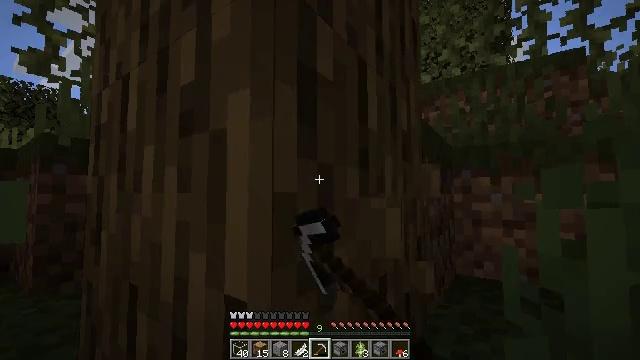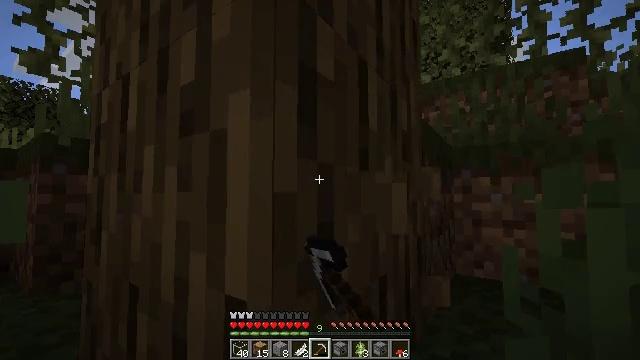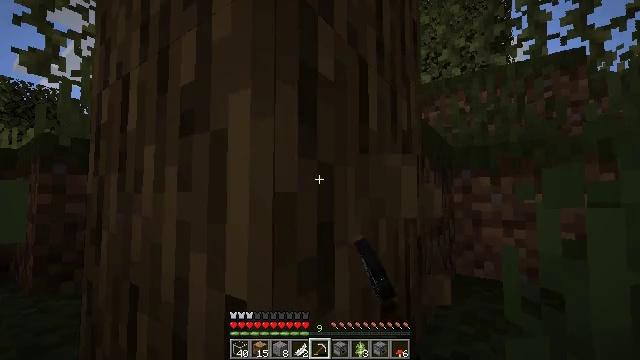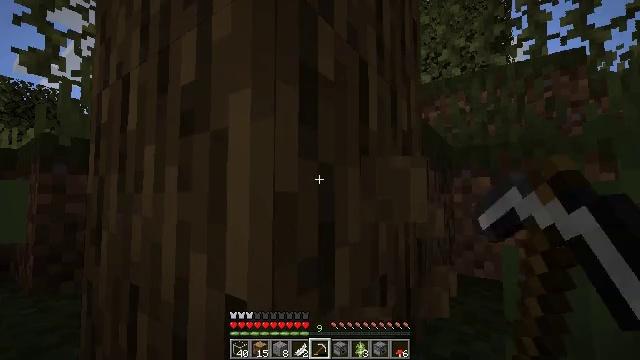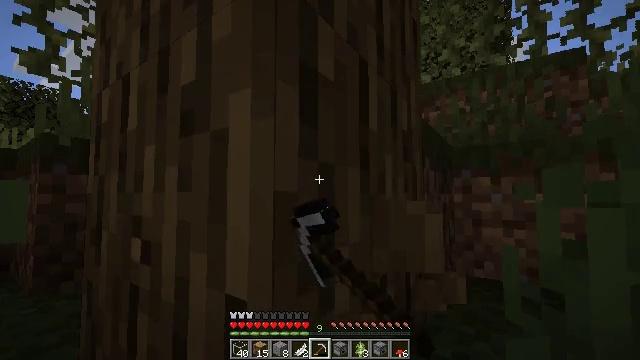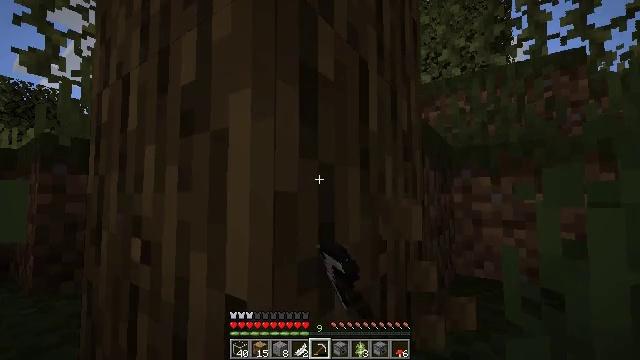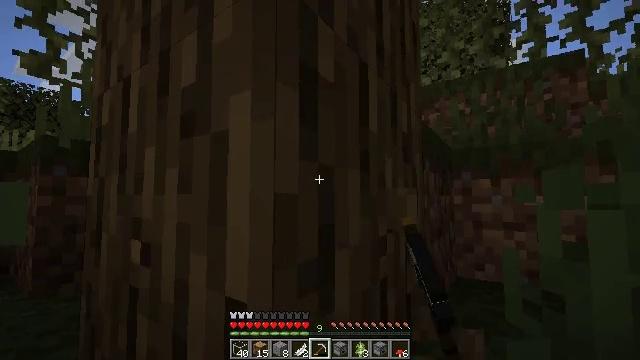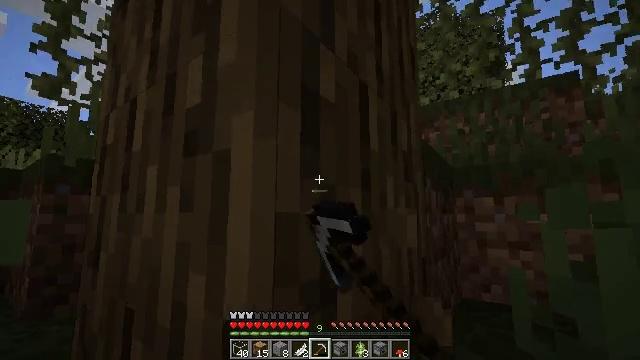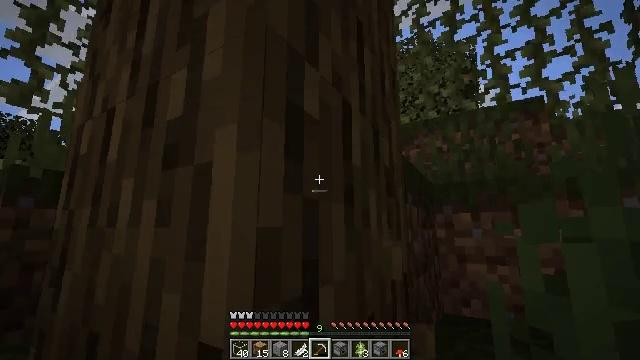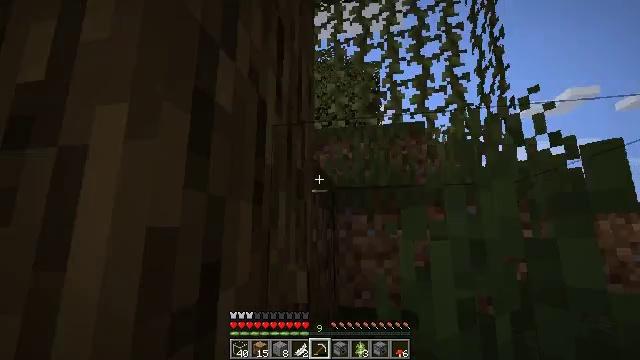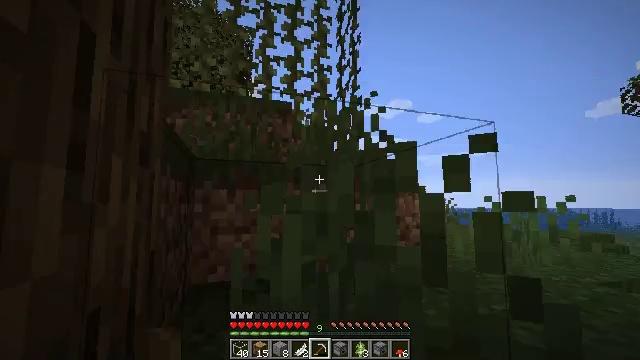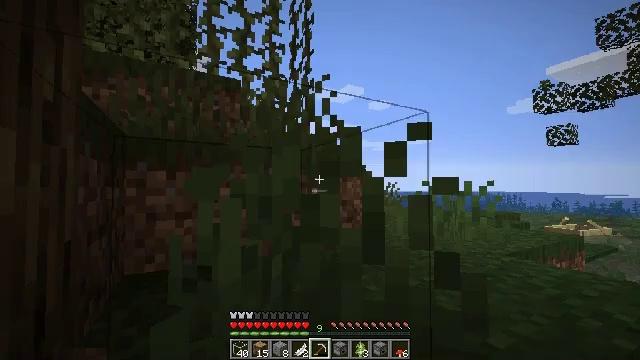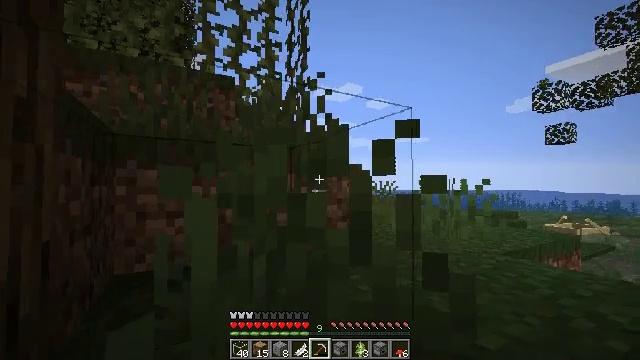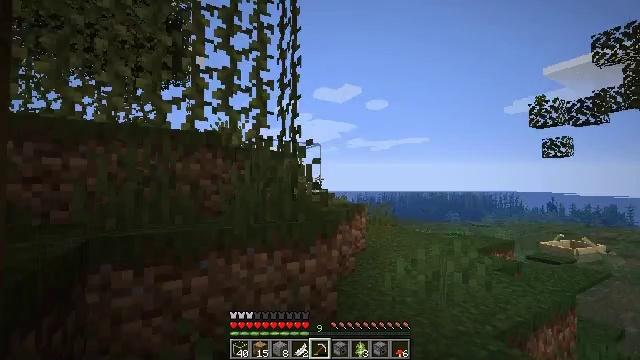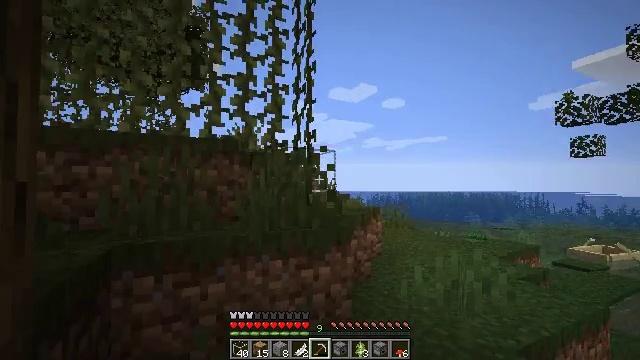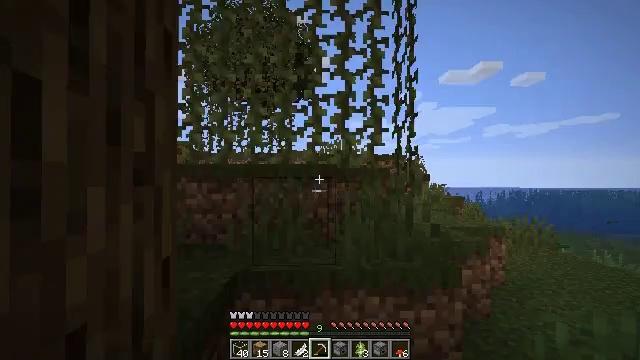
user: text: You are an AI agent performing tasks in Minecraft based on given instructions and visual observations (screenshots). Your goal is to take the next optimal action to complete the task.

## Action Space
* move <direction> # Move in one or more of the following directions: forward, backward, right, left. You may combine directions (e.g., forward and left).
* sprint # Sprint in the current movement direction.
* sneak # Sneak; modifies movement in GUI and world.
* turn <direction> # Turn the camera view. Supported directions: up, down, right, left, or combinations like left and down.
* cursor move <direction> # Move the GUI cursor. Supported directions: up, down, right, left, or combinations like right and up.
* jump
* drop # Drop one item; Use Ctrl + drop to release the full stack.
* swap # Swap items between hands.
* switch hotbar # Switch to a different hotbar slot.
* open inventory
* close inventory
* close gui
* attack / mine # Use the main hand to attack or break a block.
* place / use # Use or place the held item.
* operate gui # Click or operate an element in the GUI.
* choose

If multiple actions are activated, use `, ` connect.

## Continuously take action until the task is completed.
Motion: motion action
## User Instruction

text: Gather oak logs from trees.
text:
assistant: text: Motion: attack / mine
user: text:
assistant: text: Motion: attack / mine
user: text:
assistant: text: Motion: attack / mine
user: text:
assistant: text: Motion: attack / mine
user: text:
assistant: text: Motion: attack / mine
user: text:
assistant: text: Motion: attack / mine
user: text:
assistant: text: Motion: turn up
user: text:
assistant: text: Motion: turn right and up
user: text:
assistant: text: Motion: move forward, turn right
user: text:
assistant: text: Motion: move forward, turn right and down
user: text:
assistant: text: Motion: move forward, turn right and down
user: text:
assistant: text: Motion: move forward, jump
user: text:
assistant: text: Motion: move forward, jump
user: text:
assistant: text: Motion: move forward, turn left, jump
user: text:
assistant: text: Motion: move forward, turn left and down, jump
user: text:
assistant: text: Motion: move forward, turn left, jump
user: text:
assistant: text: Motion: move forward, turn left
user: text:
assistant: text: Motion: turn left
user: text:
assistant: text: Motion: turn left and up
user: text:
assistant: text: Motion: turn left and up
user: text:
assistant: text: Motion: turn left and up
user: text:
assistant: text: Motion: turn left and up
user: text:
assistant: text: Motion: no_op
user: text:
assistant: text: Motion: turn left and up
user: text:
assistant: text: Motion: turn up
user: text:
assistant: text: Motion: turn right and up
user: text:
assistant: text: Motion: turn right and up
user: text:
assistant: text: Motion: no_op
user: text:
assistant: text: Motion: no_op
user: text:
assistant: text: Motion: attack / mine